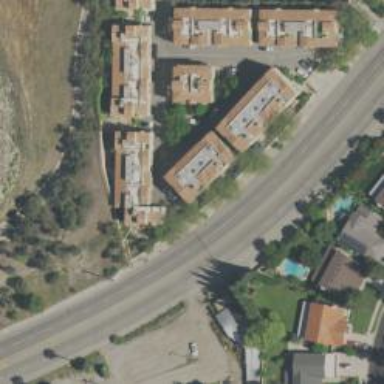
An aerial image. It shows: Secondary road with separate sidewalks.